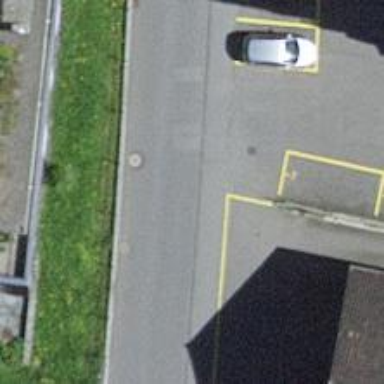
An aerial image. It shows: Bus stop with platform for public transport.